Question: I've created several tables in a test database based on columns/rows in my main database.
'''
test.websites.url = main.websites.url
test.category_main = main.websites.category1
test.category_01 = main.websites.category2
test.category_02 = main.websites.category3
etc...
'''
> The test database columns already contain all the rows from the main
database, but I need to add the rows from the respective tables to the
'category_to_website' table and create 'foreign keys' because there is
currently no relation between them in the test database. That is why I have joined the
main database in the query.
When trying to use the main table as a reference for updating the existing rows in the test database, some values are updated but they are not always correct.
## My query:
'''
UPDATE category_to_website
LEFT JOIN main.websites
ON websites.url = main.websites.url
LEFT JOIN category_01
ON category_01.name = main.websites.category2
SET category_to_website.category_01_id = category_01.id
WHERE category_to_website.category_01_id = main.websites.category2
'''
## My database schema:

I suspect that the issue is with the type of 'JOIN's I am doing, but I've tried 'LEFT JOIN', 'JOIN', and 'INNER JOIN' and get the same results. I think that maybe I need a 'SELECT' sub query or my 'WHERE' clause is off?
Based on the comments I was able to get this all sorted out. Here are the steps I took.
1. Merged the 'category_*' tables into a 'category' table.
2. Joined the 'test.websites' table into the query.
'''
UPDATE test.category_to_website
LEFT JOIN test.websites
ON test.websites.id = category_to_website.url_id
RIGHT JOIN main.websites
ON test.websites.url = main.websites.url
INNER JOIN test.category
ON test.category.name = main.websites.category1
SET category_to_website.category01_id = category.id
WHERE category_to_website.url_id = test.websites.id
'''
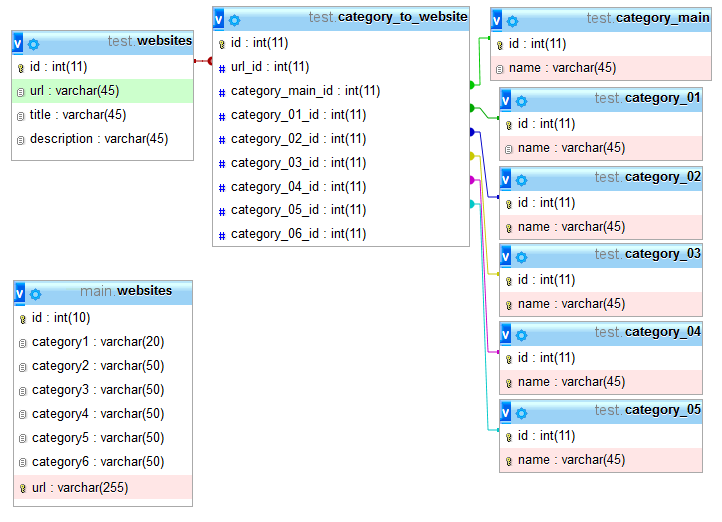
Answer: '''
UPDATE category_to_website
JOIN websites
ON websites.id = category_to_website.url_id
JOIN main.websites
ON websites.url = main.websites.url
JOIN category
ON category.name = main.websites.category1
SET category_to_website.category01_id = category.id
'''
'SET's are done to rows that participate in the 'JOIN's. But if you 'LEFT JOIN' to 'category_to_website' then all its rows participate so then you must restrict them in a WHERE the way you in the ON.
you have started to relationalize that horrible schema. Keep going: replace all multiple 'categery_' columns in each table by just one 'category' column for id or name. And if you them 'category_id' and 'category_name' their nature would be clear. (Maybe post your next version as a new question.)